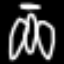
Label: angel